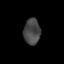
Tissue: prostate
Cell type: T cells
Senescence score: 0.2397
Nuclear area (px): 424
Mean DAPI intensity: 70.142